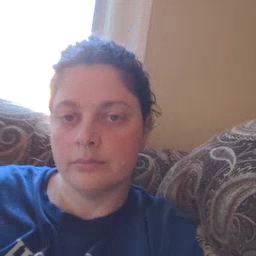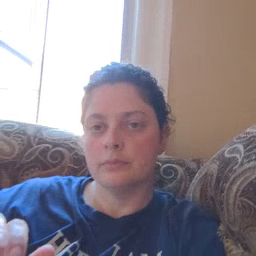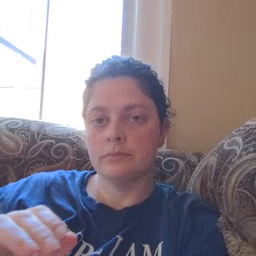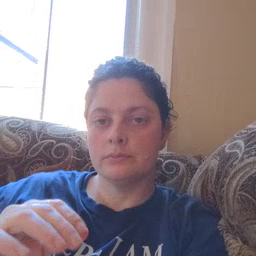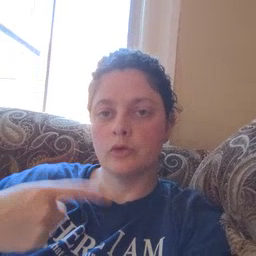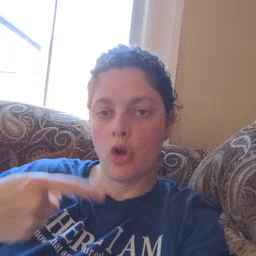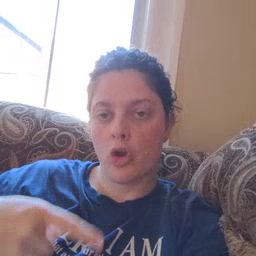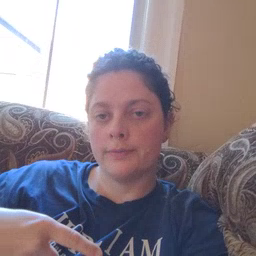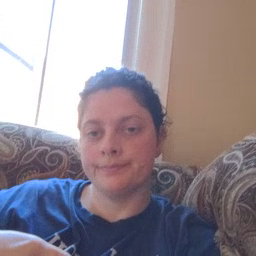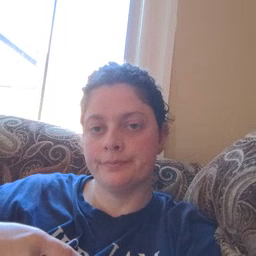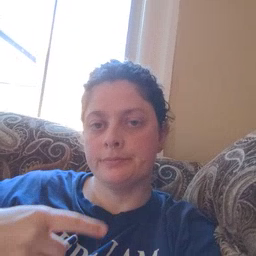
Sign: talk